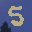
Label: 5